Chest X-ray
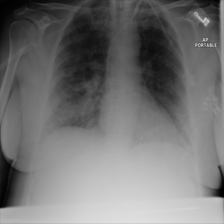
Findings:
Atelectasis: negative
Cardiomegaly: negative
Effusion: negative
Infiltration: positive
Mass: negative
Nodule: positive
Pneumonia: negative
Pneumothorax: negative
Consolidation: negative
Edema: negative
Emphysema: negative
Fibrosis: negative
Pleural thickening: negative
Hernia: negative